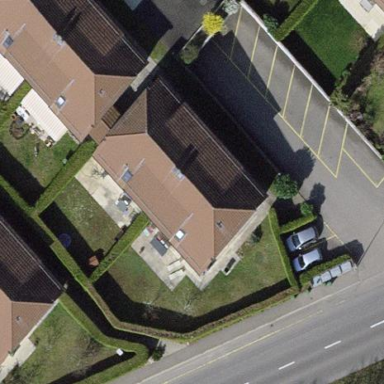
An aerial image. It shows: Half-hipped roof on semi-detached house.